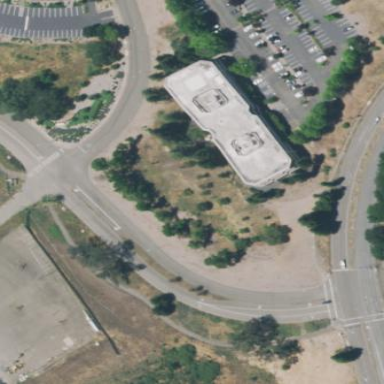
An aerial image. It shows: Office building.